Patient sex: M
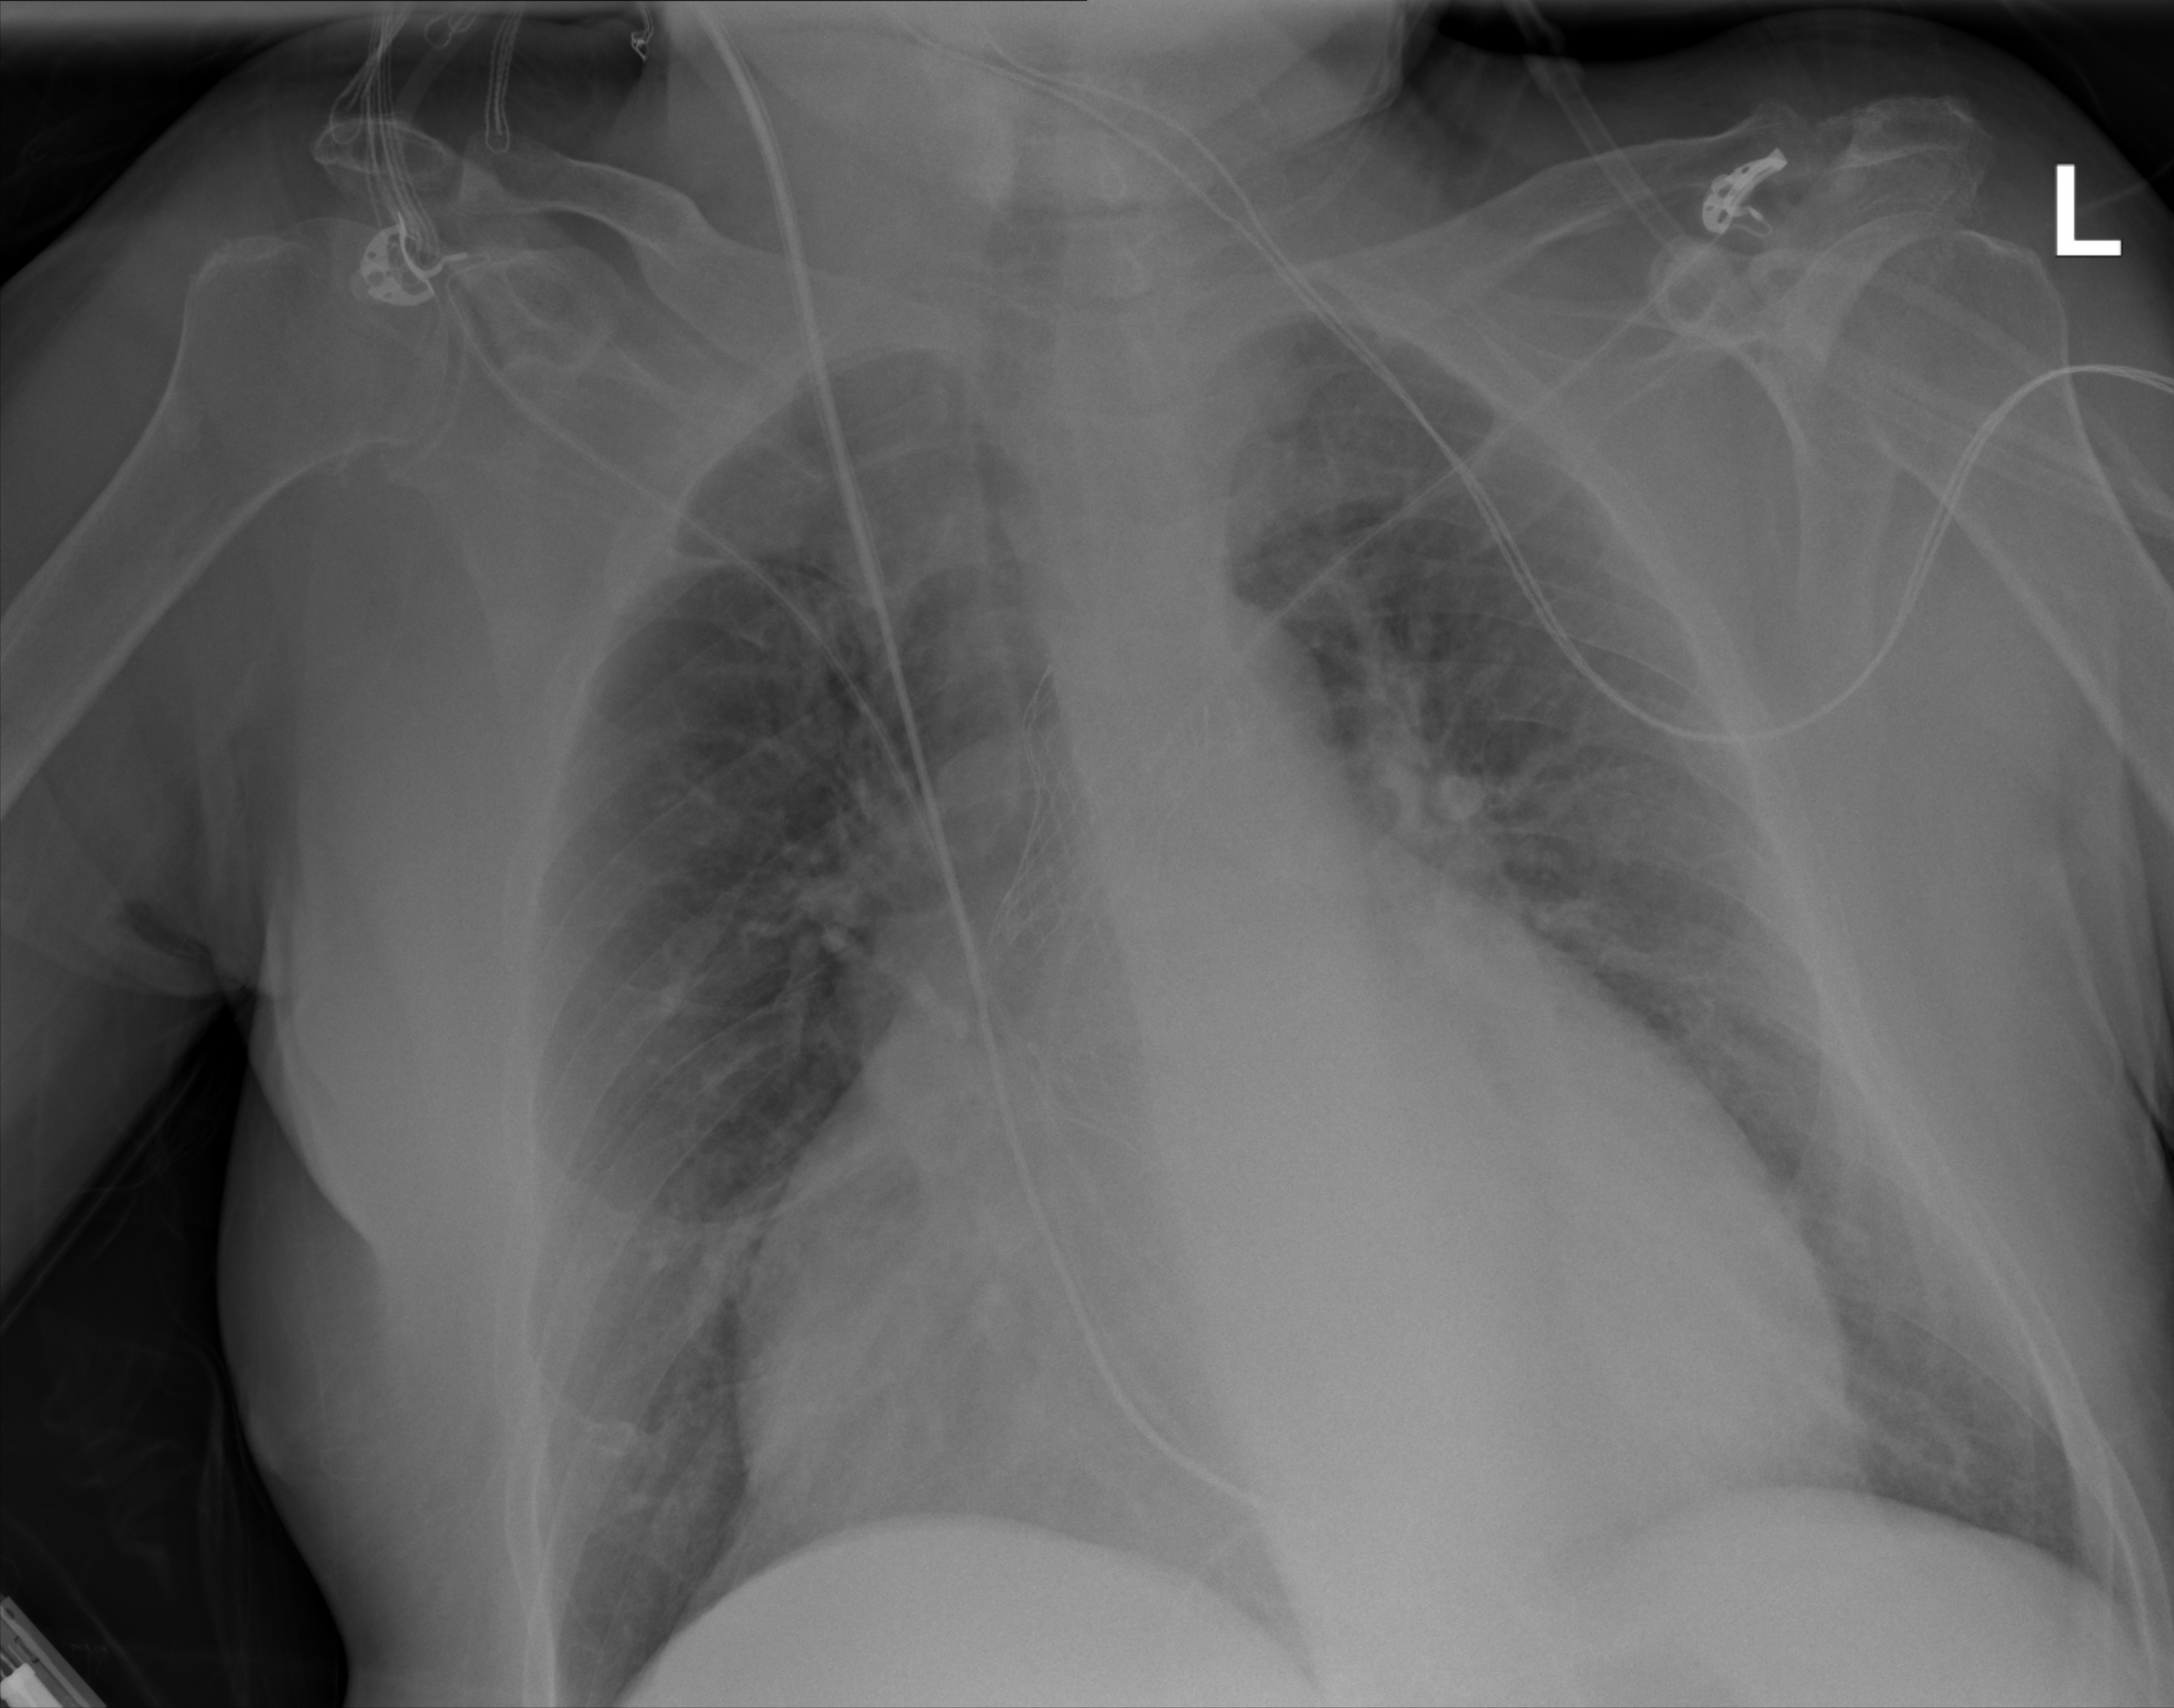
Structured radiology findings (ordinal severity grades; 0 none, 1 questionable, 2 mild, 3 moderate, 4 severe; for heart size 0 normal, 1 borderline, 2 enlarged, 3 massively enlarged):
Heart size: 3
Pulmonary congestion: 2
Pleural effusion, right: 0
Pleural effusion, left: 0
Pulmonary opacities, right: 1
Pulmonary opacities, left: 1
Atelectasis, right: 0
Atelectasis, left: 0